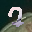
Label: 7